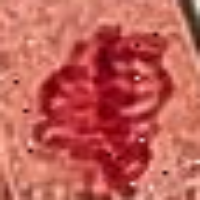
Label: metaphase